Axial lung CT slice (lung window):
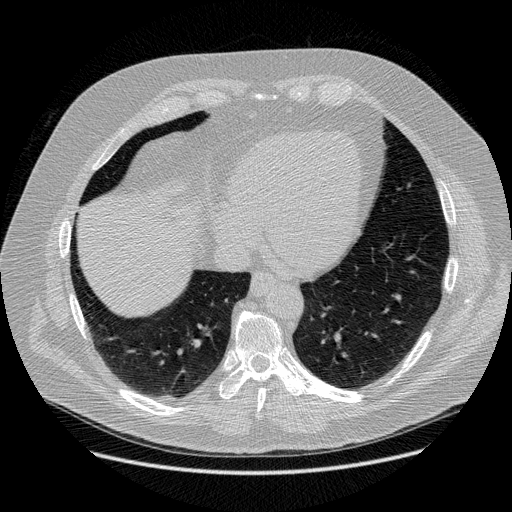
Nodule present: no